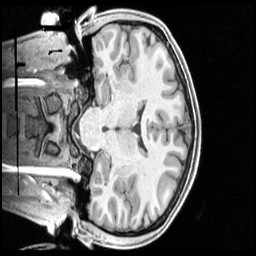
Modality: T1w
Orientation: coronal
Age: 21
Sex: female
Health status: healthy
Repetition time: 2.4 s
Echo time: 0.00222 s